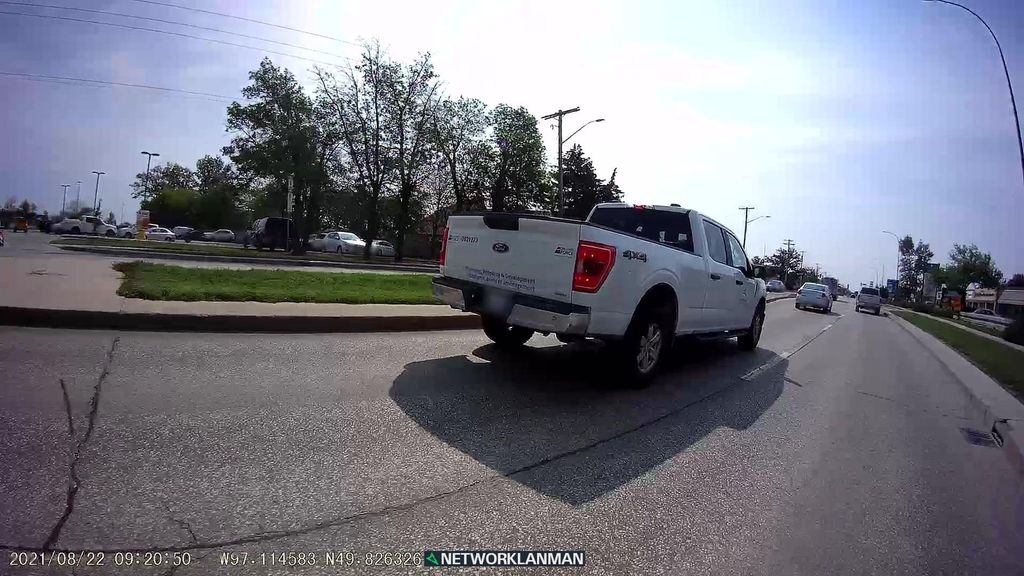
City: winnipeg